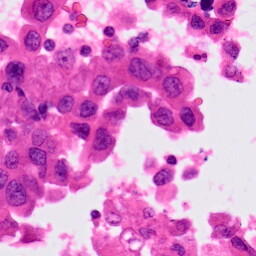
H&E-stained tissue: Lung